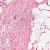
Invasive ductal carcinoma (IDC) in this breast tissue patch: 1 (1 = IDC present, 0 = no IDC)